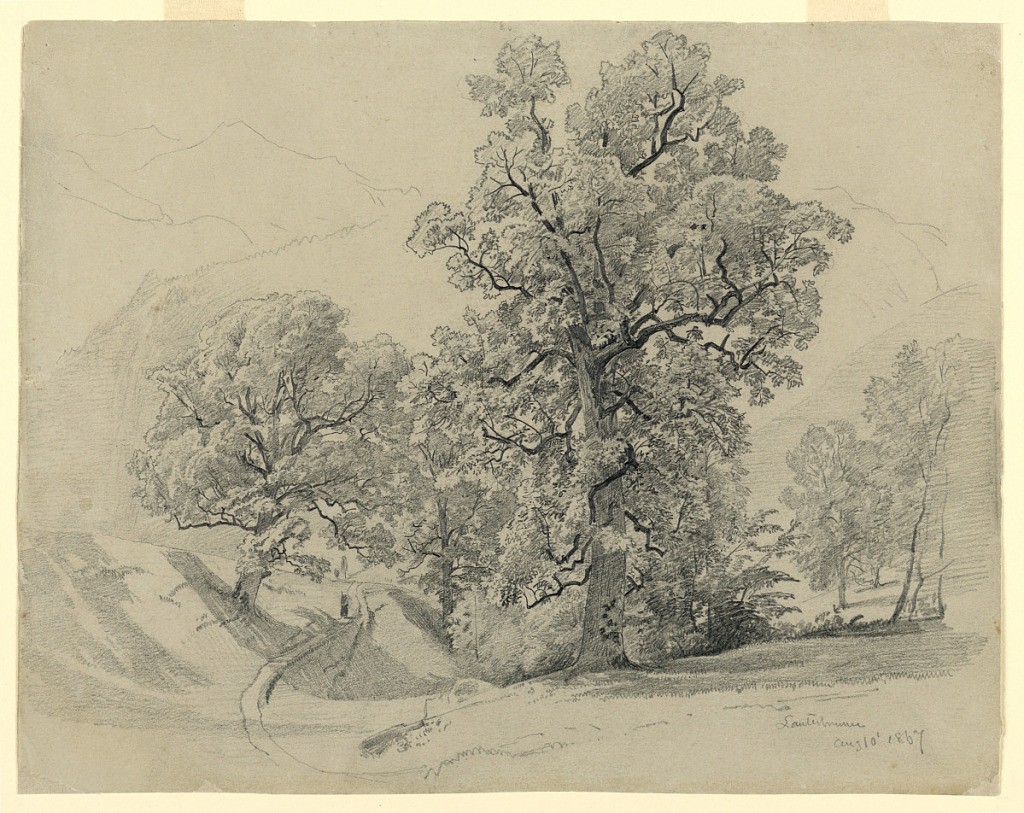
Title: Landscape, Lauterbrunnen, Switzerland
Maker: William Trost Richards, American, 1833–1905
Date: August 10, 1867
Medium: Graphite on paper
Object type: Drawing
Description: Sketch of landscape with a figure walking on a path and trees with foliage.